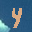
Label: 4